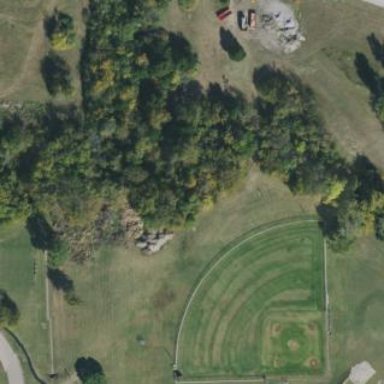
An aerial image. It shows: Baseball pitch for leisure land activities.